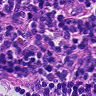
Metastatic tissue present: no